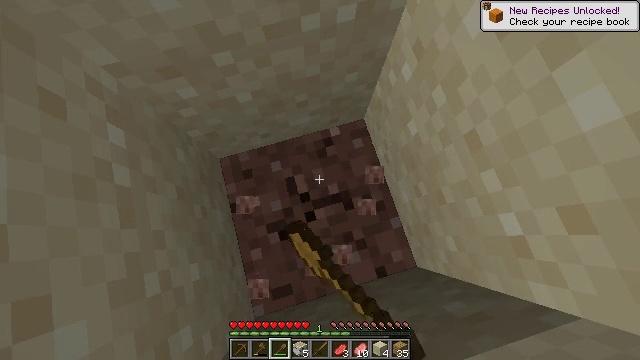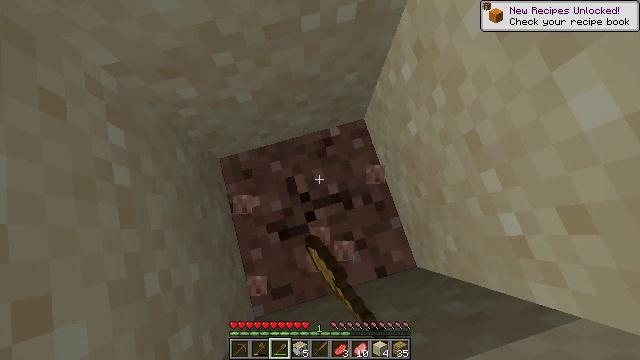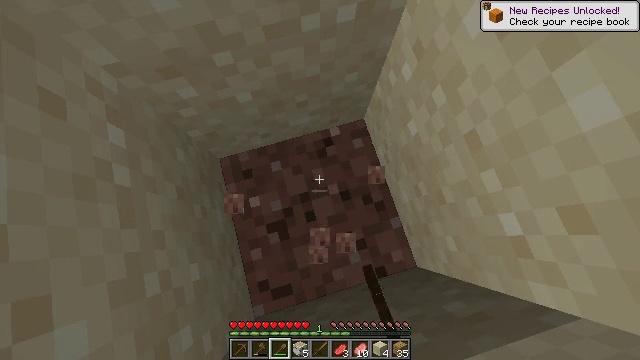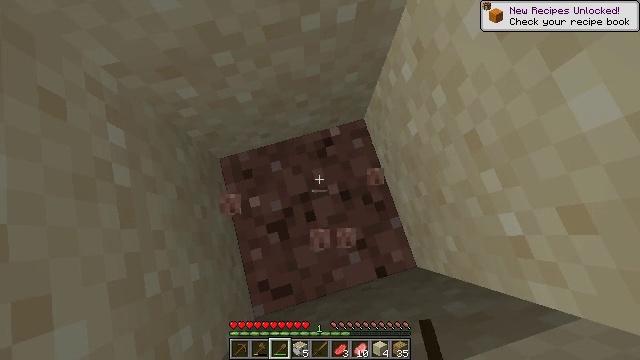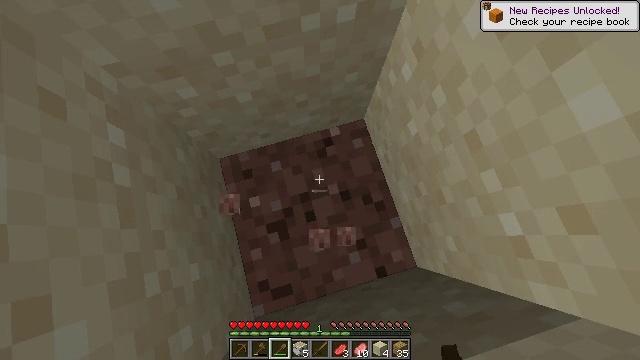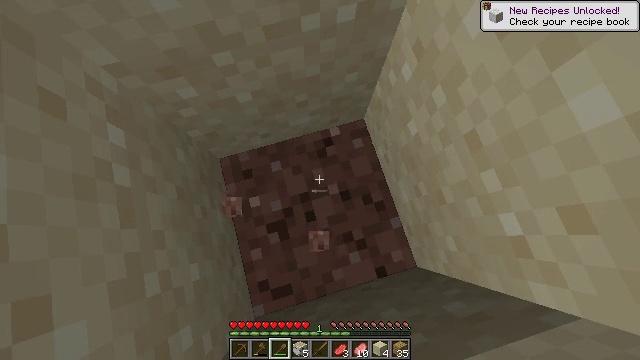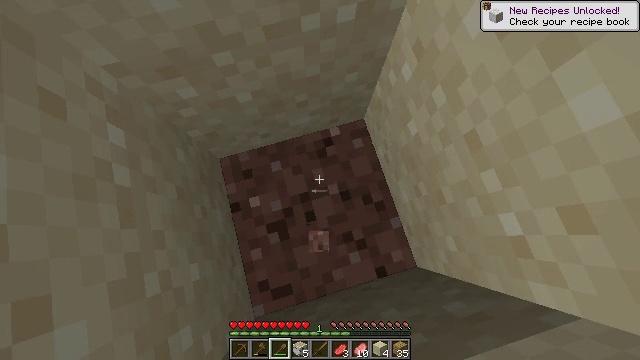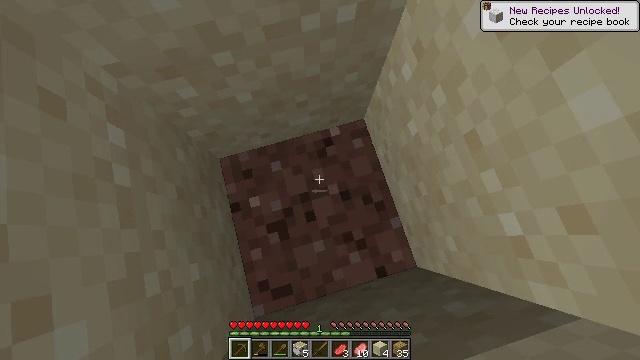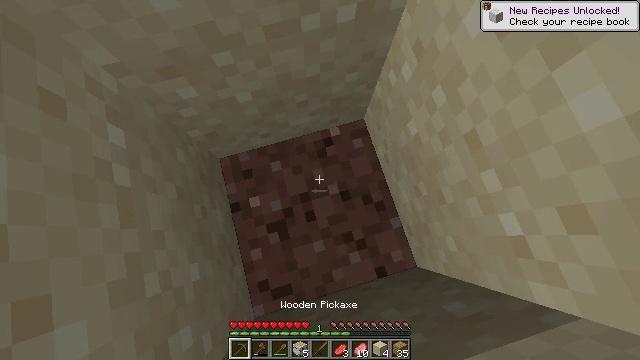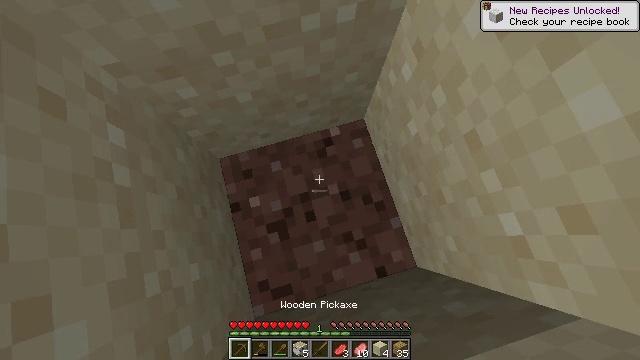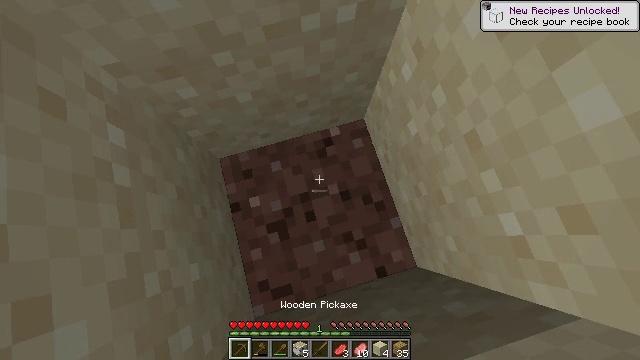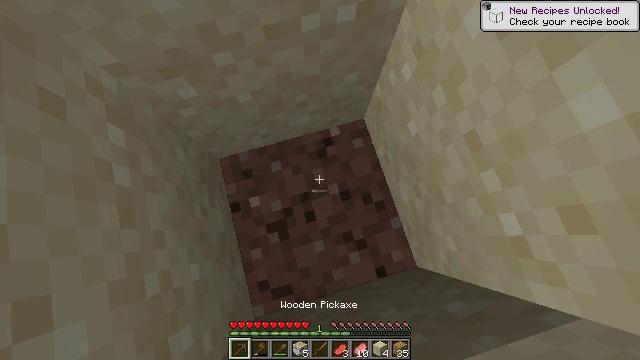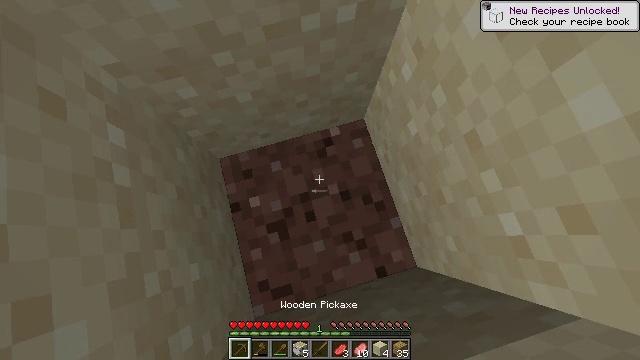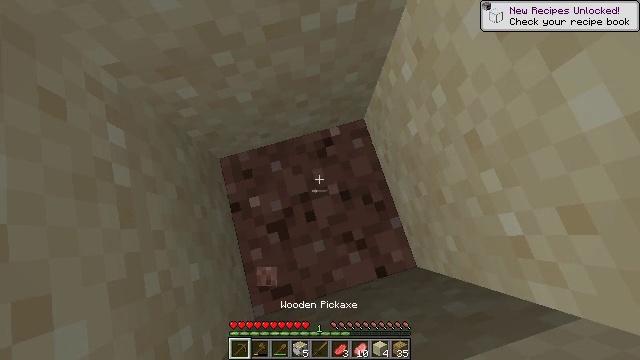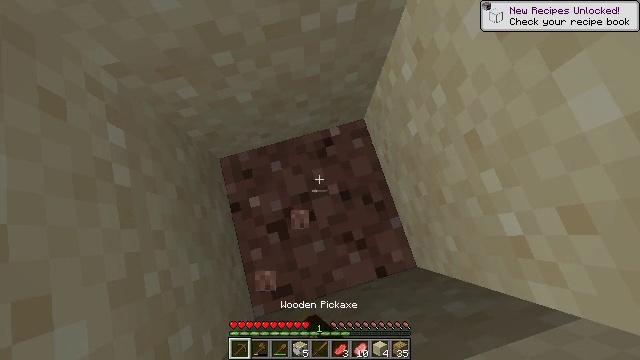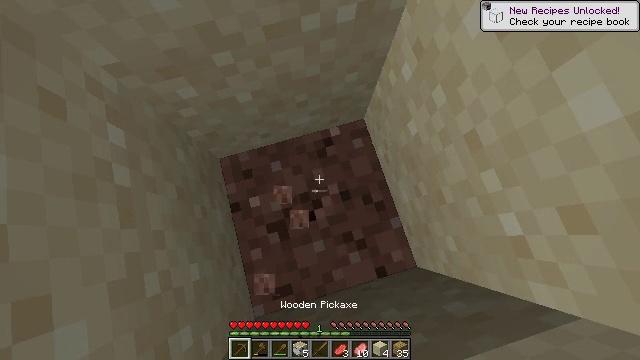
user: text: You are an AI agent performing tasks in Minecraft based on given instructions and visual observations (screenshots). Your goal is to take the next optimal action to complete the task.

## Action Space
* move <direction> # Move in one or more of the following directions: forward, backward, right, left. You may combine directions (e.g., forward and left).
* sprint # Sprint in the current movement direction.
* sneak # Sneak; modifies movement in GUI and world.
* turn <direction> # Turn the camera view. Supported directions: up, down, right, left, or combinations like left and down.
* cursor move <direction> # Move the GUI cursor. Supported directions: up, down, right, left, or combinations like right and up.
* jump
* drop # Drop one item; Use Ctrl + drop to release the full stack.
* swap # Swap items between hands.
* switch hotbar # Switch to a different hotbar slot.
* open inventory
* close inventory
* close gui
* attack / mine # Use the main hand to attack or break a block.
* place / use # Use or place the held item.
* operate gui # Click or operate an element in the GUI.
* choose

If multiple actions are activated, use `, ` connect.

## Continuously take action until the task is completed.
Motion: motion action
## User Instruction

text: Break the granite to collect it.
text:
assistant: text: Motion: attack / mine
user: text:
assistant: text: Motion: no_op
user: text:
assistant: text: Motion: no_op
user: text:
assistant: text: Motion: no_op
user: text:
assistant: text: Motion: no_op
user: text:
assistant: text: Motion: no_op
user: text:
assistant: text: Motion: switch to hotbar 1
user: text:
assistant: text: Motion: switch to hotbar 1
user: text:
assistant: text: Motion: no_op
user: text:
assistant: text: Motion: no_op
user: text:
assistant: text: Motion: no_op
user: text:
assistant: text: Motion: no_op
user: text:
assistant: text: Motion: attack / mine
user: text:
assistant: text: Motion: attack / mine
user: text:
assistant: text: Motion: attack / mine
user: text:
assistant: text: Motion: attack / mine
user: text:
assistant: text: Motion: attack / mine
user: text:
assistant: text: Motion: turn down, attack / mine
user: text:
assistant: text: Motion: turn down, attack / mine
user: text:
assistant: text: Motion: attack / mine
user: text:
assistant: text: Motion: attack / mine
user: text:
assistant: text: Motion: attack / mine
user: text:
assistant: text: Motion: attack / mine
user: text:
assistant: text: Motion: attack / mine
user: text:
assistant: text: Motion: attack / mine
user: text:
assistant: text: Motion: attack / mine
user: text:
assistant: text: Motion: attack / mine
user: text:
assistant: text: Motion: attack / mine
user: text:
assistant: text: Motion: attack / mine
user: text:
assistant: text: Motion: attack / mine